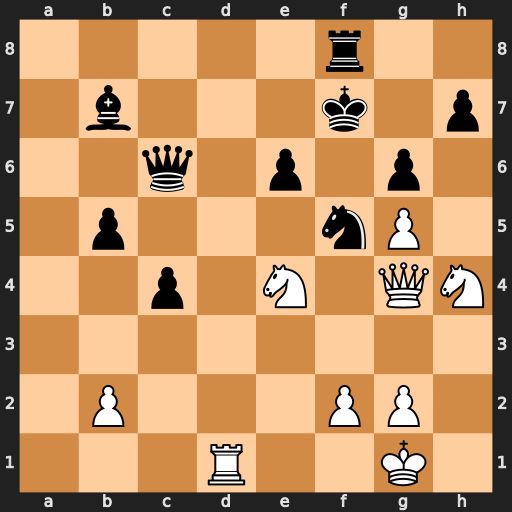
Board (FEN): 5r2/1b3k1p/2q1p1p1/1p3nP1/2p1N1QN/8/1P3PP1/3R2K1
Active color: w
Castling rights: -
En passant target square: -
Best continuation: Nf6